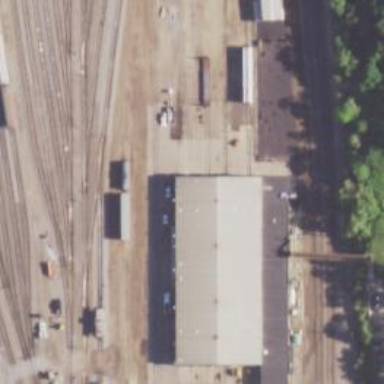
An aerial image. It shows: Railway yard used for servicing trains.